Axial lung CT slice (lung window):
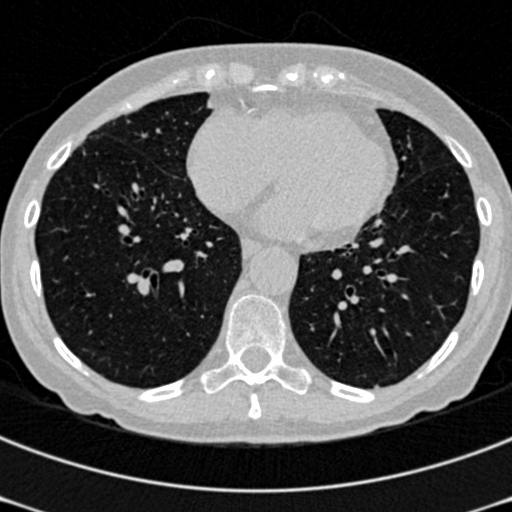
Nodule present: no